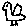
Label: bird